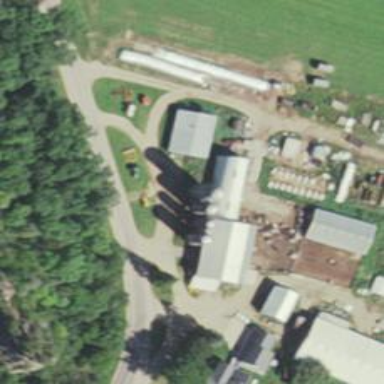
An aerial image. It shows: Silo.